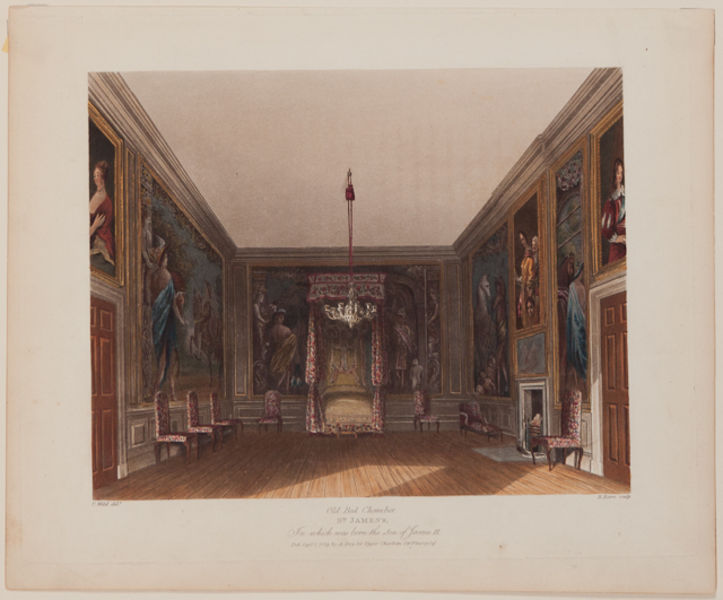
Titel: St. Jame's Palace, Old Bed Chamber
Künstler: Richard Gilson Reeve
Standort: Amherst (Massachusetts, USA)
Institution: Mead Art Museum, Amherst College
Schlagwörter: hall, palace, chairs, salon, ausschnitt, paintings, gallery, book, öl, page, gemälde, grand, schloss, chamber, herrschaft, reproduction, stately home, adel, raumbetrachtung, salonmalerei